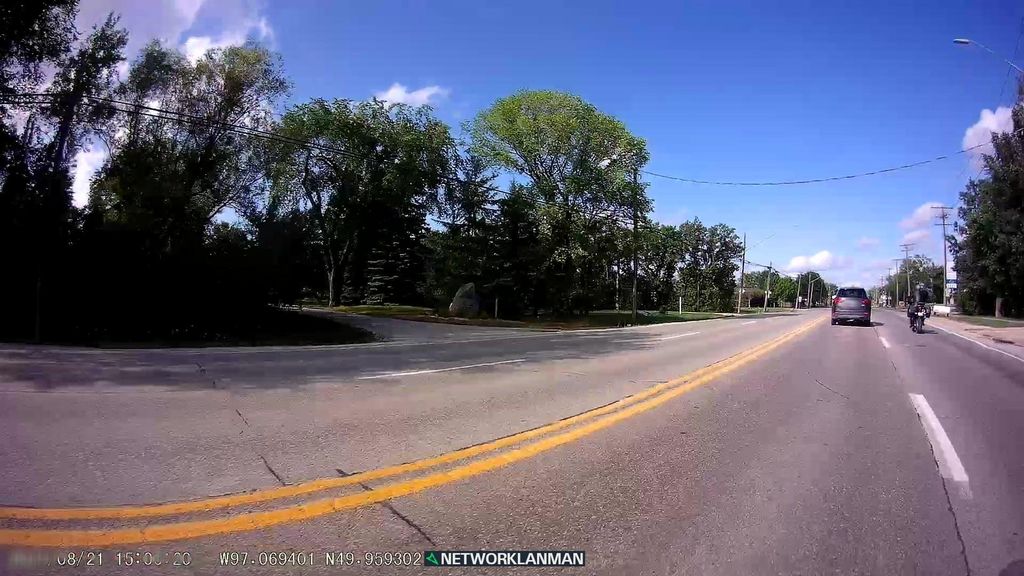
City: winnipeg